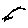
Label: bird